Question: I am trying to parse this example regex.
I know that slashes can be used as escape characters. So if you wanted to search for ) without implying a grouping you would do '\' and then ')'
I also know that a plus sign can indicate one or more of the preceding item.
But in the example below, is the plus sign or the slash getting escaped? It seems like the first slash allows you to "escape" the second slash and then the plus sign indicates that there is at least one prior slashes --- but the example says there are at least two + in the string...
What does this regex mean? There are too many new things going on for me to parse it.

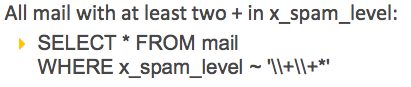
Answer: > But in the example below, is the plus sign or the slash getting escaped?
Both!
The '\' is escaped because the query language you are using probably uses it as an escape character itself (i.e. to escape quotes). So '\' is understood as a single '\' in the regex, which is then used to escape the '+'. The regex means a single '+' followed by zero or many '+'.
It could probably be rewritten as '\++' where the second '+' is actually the regex quantifier.